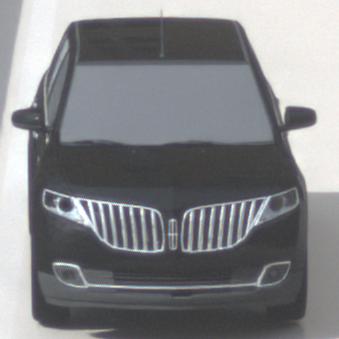
Make: Lincoln
Model: MKX
Detailed model: Gen. 1 CD3
Model produced from: 2010
Model produced until: 2015
Doors: 5
Color: black
Road condition: wet road
Daytime: morning or afternoon
Contrast: low contrast